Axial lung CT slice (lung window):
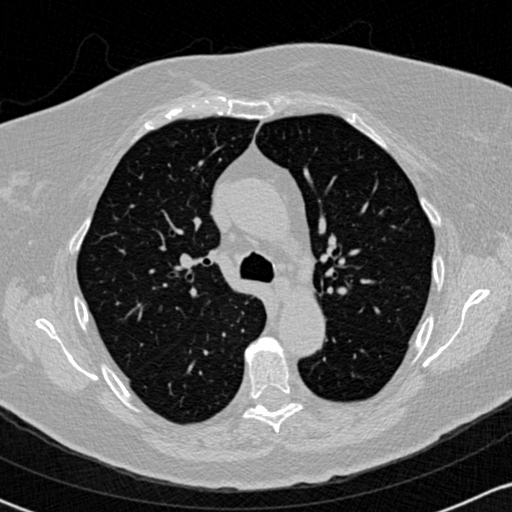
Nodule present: no